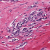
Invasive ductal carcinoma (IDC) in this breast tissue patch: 0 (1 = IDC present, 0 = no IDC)